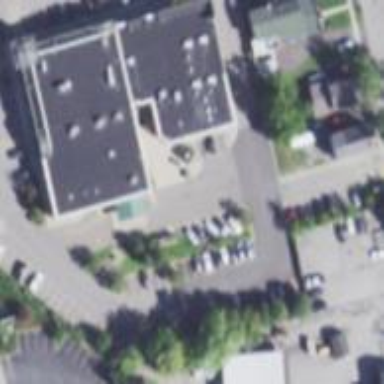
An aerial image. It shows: Retail building.